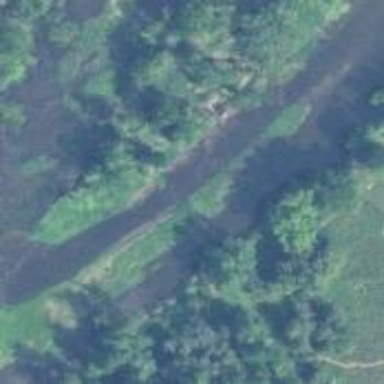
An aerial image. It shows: Beautiful river scene.